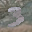
Label: 3